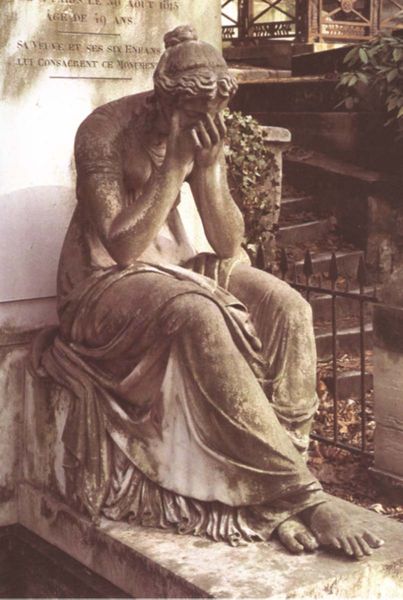
Titel: Der Schmerz, Grab von Pierre Gareau
Künstler: Francois Milhomme
Standort: Paris, Père-Lachaise, Cimetière (EU - F - Ile-de-France)
Schlagwörter: baum, mädchen, sitzen, braun, brust, finger, frankreich, frau, kleid, marmor, haus, zaun, falten, gesicht, stein, trauer, hände, gitter, figur, gewand, haare, pflanzen, locken, traurig, skulptur, statue, füße, mauer, treppe, inschrift, melancholie, faltenwurf, plastik, barfuss, denken, weinen, lockig, friedhof, grab, toga, tränen, grabmal, skulpur, träne, trauernd, trauerfigur, stugen, grabfigur, 18 jahrhundert, 17 jahrhundert, sepulchralskulptur